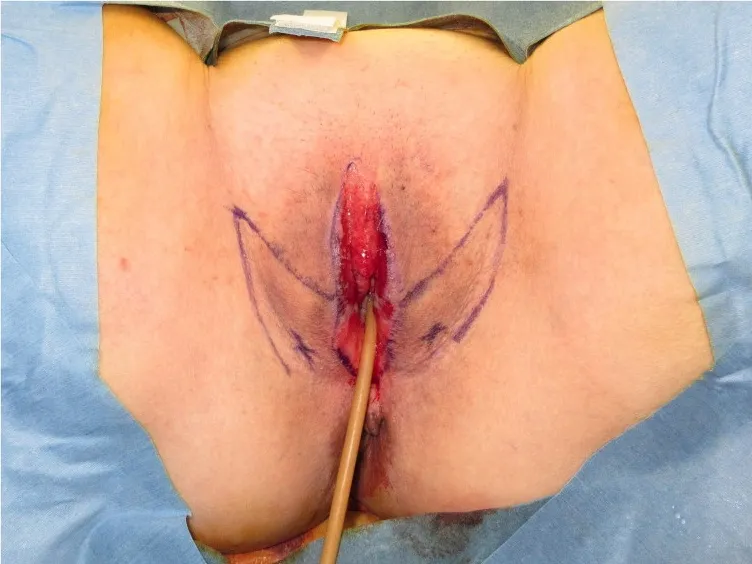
A 3 x 7 cm vulvoperineal flap that incorporates the perforator from the superficial external pudendal artery as the vascular pedicle was designed.
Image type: medical_photograph (other_medical_photograph)